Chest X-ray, PA view. Patient: 30 years old, sex F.
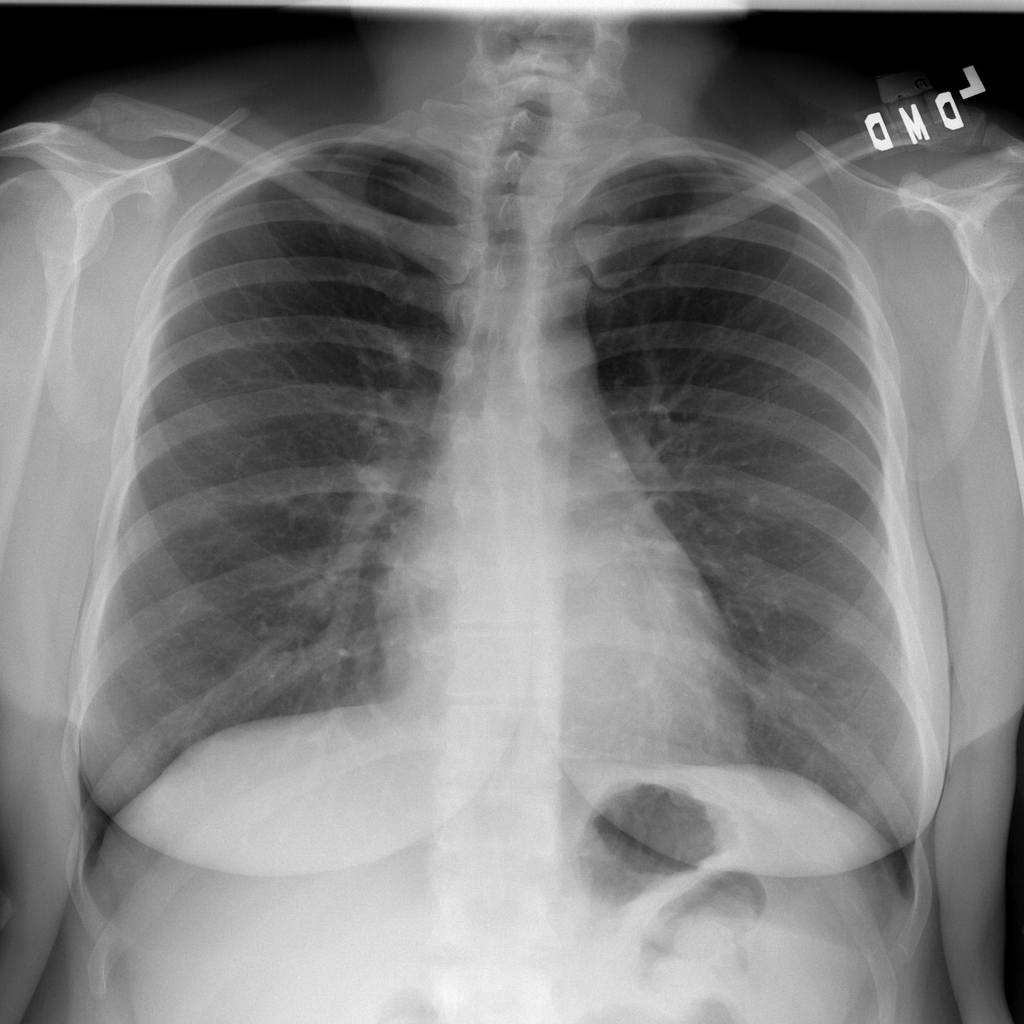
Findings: No Finding